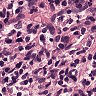
Metastatic tissue present: no